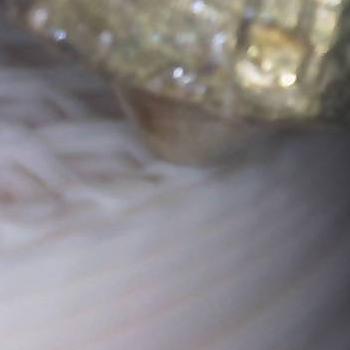
Flow rate: 35%